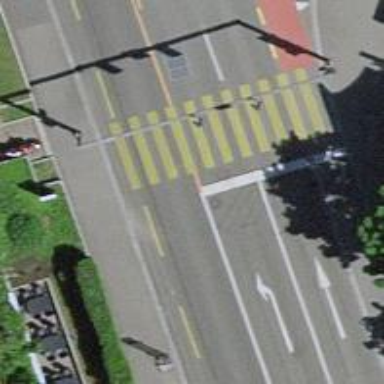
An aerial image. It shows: Primary highway with asphalt surface and lanes for cycling on both sides.